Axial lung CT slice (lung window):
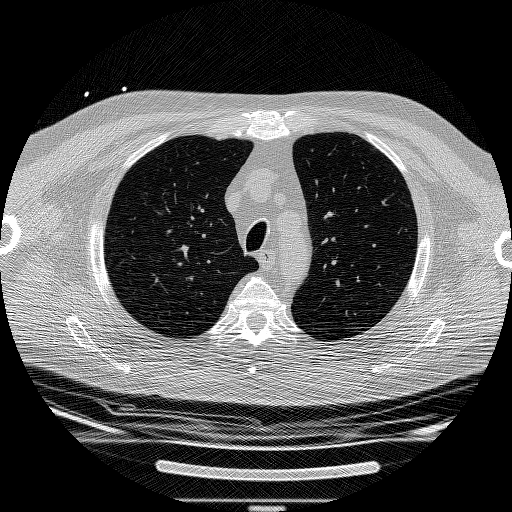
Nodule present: no